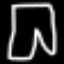
Label: pants